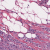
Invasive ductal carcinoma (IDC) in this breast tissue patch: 1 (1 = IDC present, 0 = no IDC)